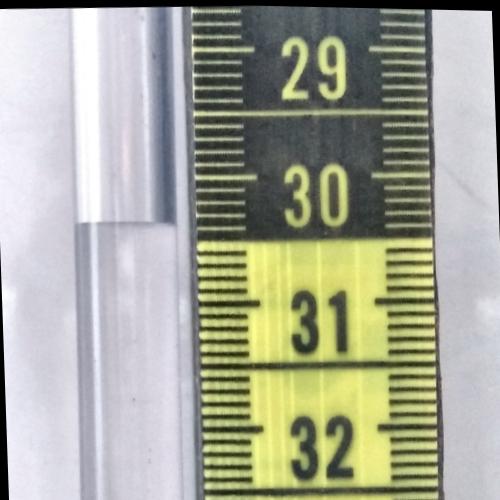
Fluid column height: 30.4 cm